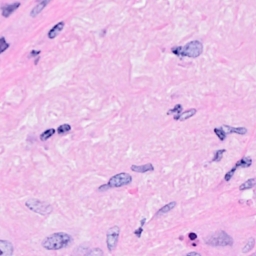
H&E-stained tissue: Breast